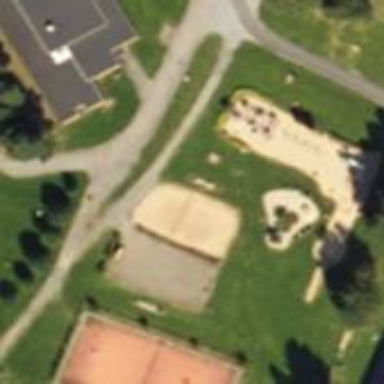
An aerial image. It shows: Playground area for leisure activities on the land.